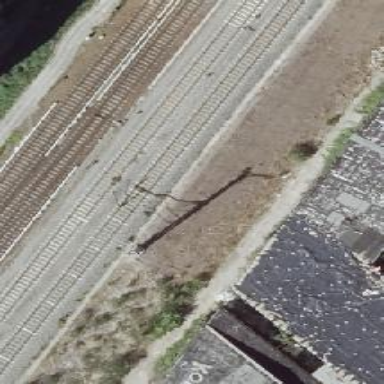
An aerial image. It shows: Catenary mast for power lines.